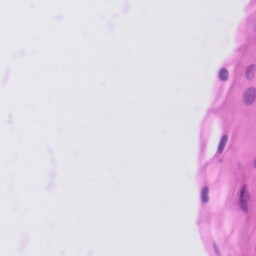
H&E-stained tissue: Tonsil